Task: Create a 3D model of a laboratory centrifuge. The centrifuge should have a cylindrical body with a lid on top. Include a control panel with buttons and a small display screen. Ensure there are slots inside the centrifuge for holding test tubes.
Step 170:
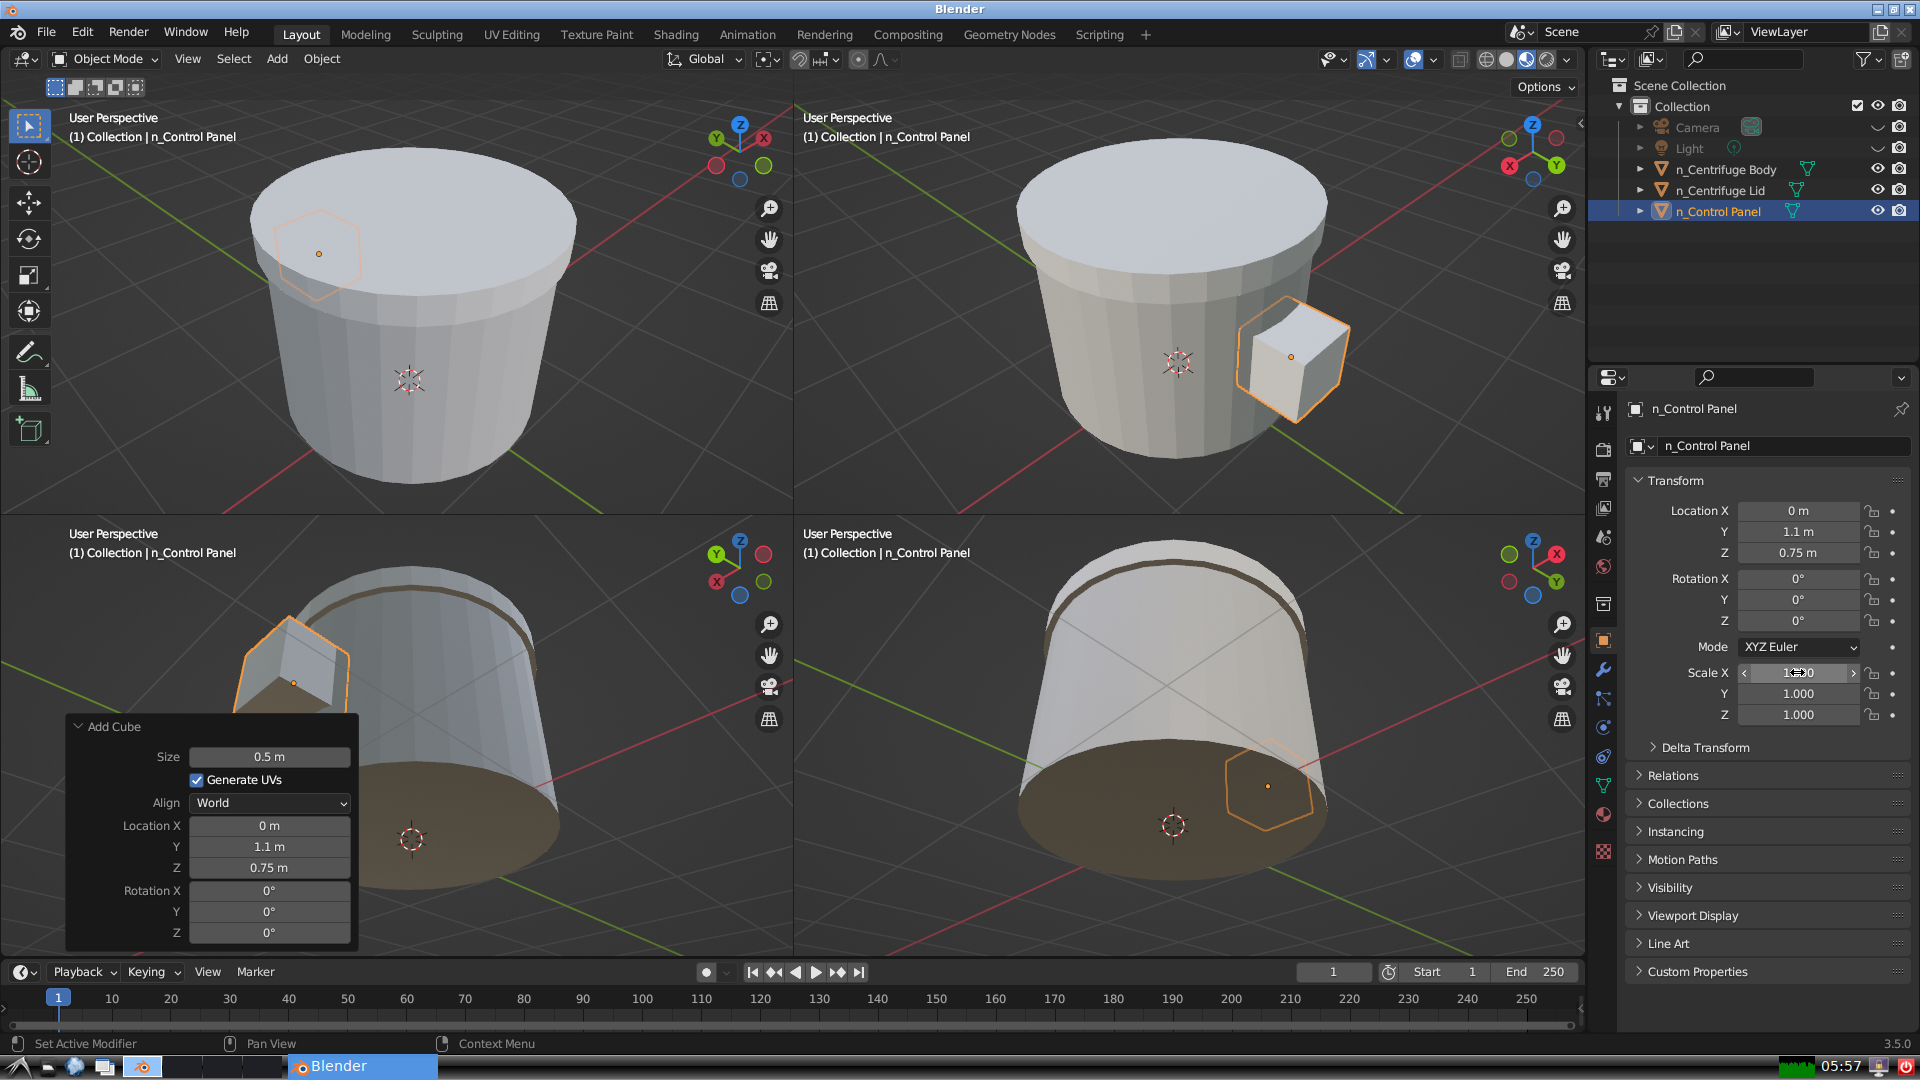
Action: {"mouse_move": [1797, 693]}